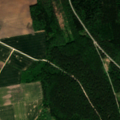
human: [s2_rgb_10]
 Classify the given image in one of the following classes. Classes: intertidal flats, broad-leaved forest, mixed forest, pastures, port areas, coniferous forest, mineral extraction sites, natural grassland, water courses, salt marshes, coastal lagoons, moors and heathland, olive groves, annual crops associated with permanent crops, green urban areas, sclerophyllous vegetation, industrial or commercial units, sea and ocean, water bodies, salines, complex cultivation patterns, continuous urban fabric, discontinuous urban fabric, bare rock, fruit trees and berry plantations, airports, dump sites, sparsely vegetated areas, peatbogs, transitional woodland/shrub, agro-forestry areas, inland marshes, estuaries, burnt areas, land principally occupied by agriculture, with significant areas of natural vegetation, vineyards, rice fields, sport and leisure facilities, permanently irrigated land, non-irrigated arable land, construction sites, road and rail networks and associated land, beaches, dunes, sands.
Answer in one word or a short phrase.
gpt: discontinuous urban fabric, non-irrigated arable land, complex cultivation patterns, coniferous forest, mixed forest, transitional woodland/shrub